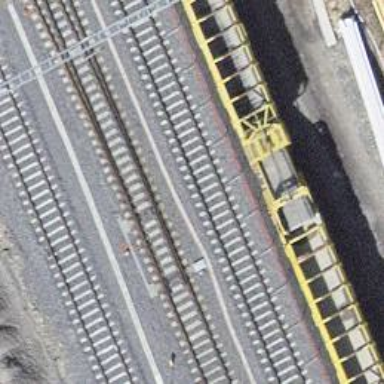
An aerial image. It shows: Single railway track with electrified contact line.